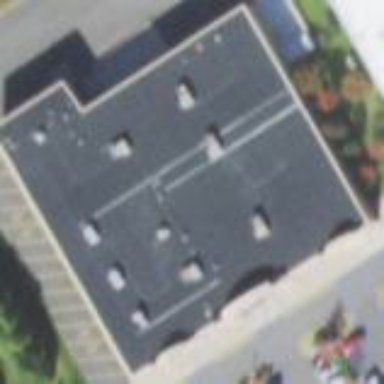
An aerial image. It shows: Commercial building.